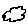
Label: cloud